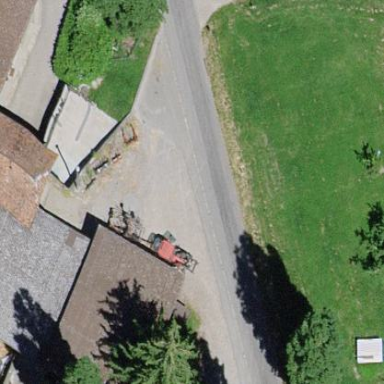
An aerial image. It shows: Rural barn.